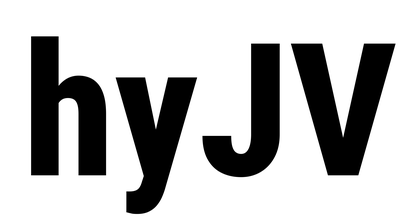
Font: Roboto_Condensed_ExtraBold